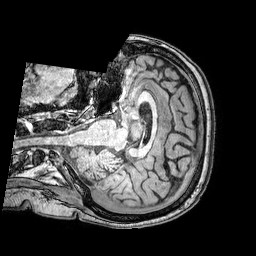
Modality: T1w
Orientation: axial
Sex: female
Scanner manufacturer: philips
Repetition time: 0.008148 s
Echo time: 0.00373 s